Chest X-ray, PA view. Patient: 34 years old, sex M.
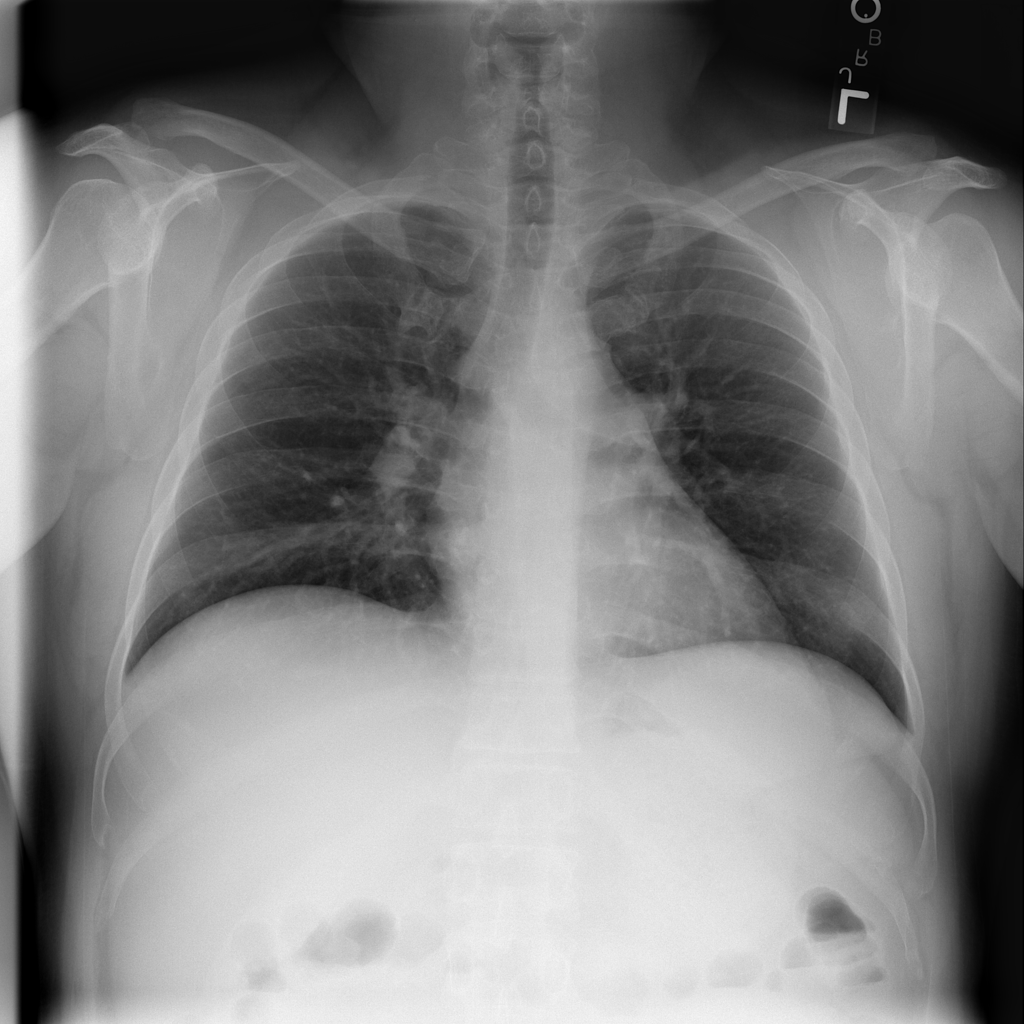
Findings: No Finding